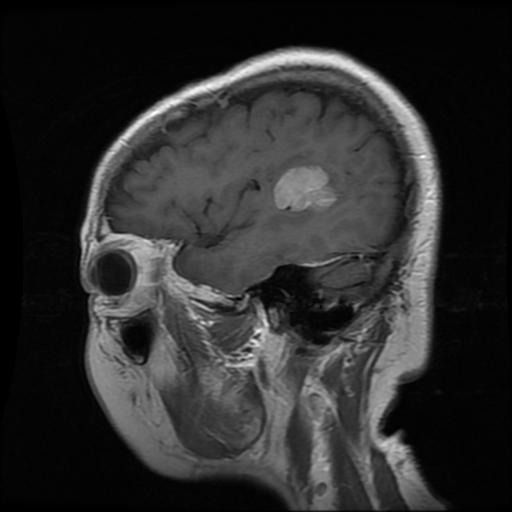
Label: meningioma